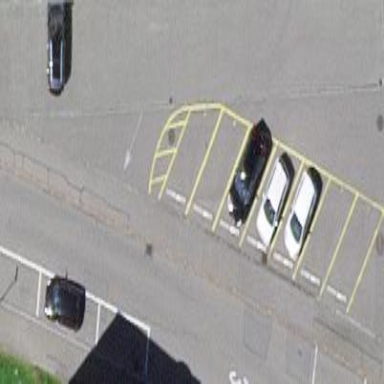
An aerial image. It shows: Parking area.